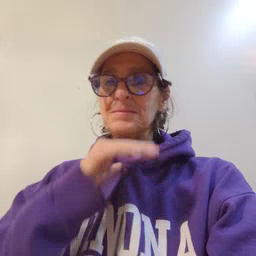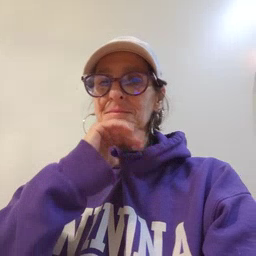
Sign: pig